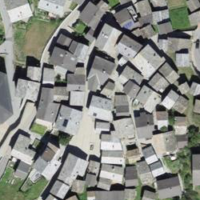
EUNIS habitat code: 54
Species observed at this site:
Cymbalaria muralis